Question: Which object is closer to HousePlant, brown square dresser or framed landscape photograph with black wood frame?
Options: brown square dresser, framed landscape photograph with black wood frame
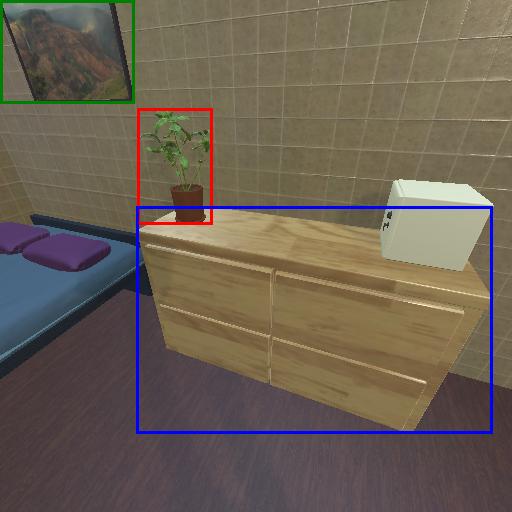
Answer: brown square dresser